Question: When doing a shallow clone in git (using the '--depth' option), the root commit is marked as .

Googling didn't lead to any satisfacting documentation.
It doesn't seem to have anything to do with <URL>, which the similar terminology would imply.
Is it just a flag to signal that this commit actually has more parents and isn't the "real" root commit? Or is there something more special about it?
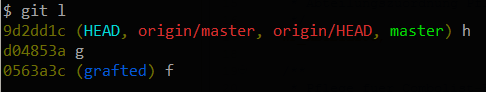
Answer: From your link:
> It works by letting users record fake ancestry information for commits. This way you can make git pretend the set of parents a commit has is different from what was recorded when the commit was created.
In a shallow clone, your commit is one that have parents, but not in your repo. So it seems a good use case for grafting.
<URL>:
> Def.: Shallow commits do have parents, but not in the shallow
repo, and therefore grafts are introduced pretending that
these commits have no parents.